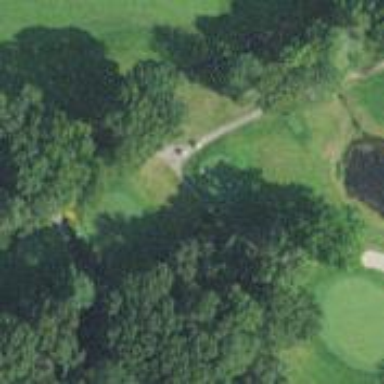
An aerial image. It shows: Path used for both walking and golf.